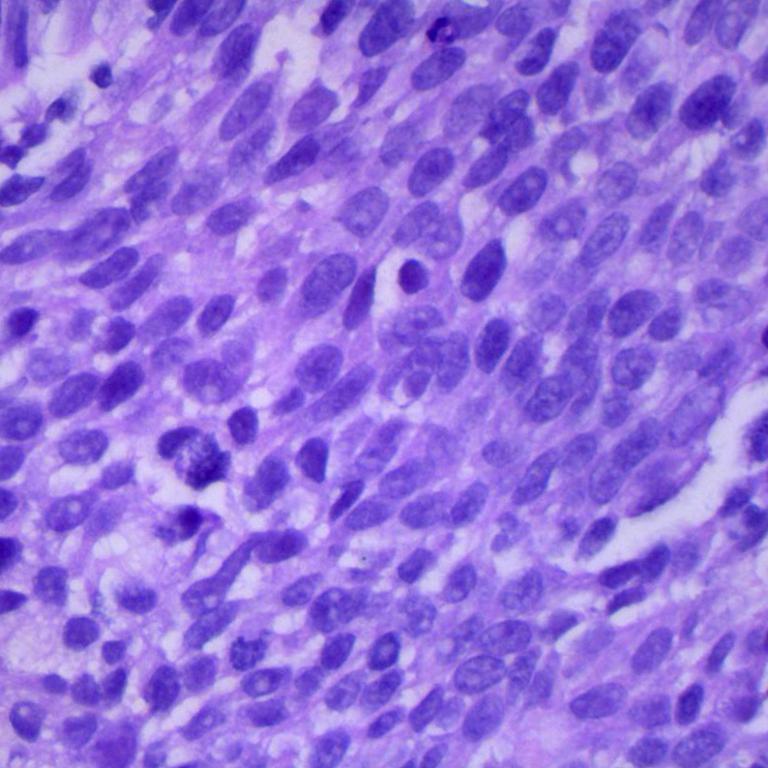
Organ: lung
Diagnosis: squamous carcinomas